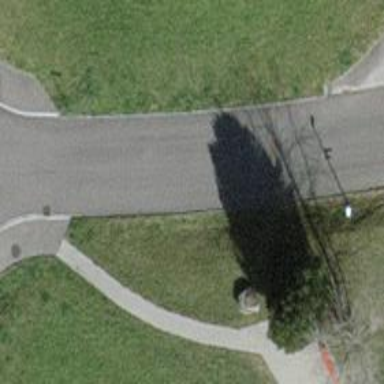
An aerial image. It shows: Smooth asphalt road in residential area.